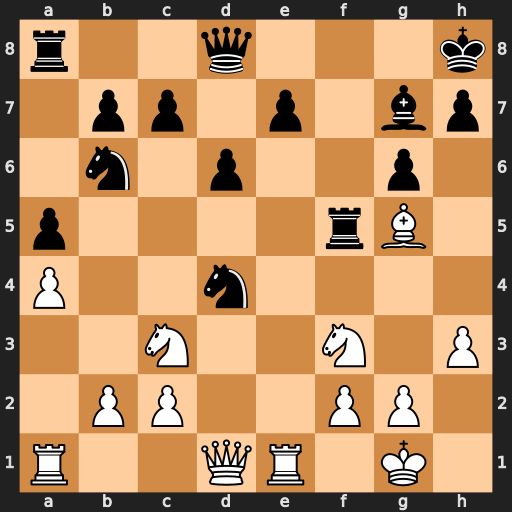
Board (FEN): r2q3k/1pp1p1bp/1n1p2p1/p4rB1/P2n4/2N2N1P/1PP2PP1/R2QR1K1
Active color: w
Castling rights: -
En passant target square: -
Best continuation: Nxd4 Rxg5 Ne6